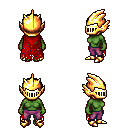
a pixel art fantasy rpg character, female body template, orc, green skin, red tattered cape, magenta pants, green plain hairstyle, gold helm, gold boots, four views (front, back, left, right), 2x2 character sprite sheet, small pixel art, hard edges, no anti-aliasing